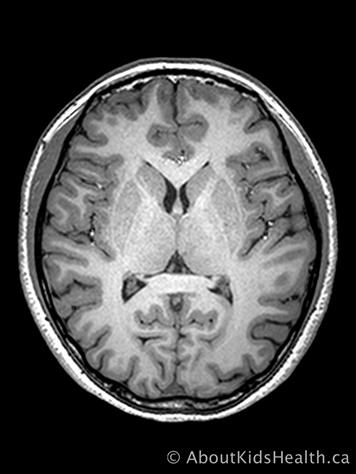
Label: notumor